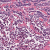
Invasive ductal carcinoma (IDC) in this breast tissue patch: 1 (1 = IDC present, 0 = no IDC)